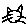
Label: cat